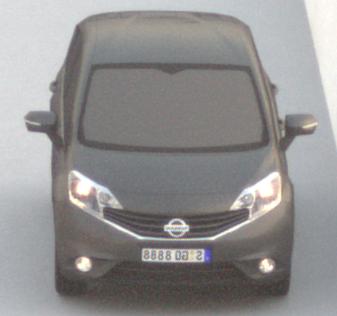
Make: Nissan
Model: Note 1.2
Detailed model: Note (E12) (10/13 - 12/16)
Model produced from: 2013/10
Model produced until: 2015/09
Doors: 5
Color: gray
Road condition: dry road
Daytime: dawn
Contrast: low contrast